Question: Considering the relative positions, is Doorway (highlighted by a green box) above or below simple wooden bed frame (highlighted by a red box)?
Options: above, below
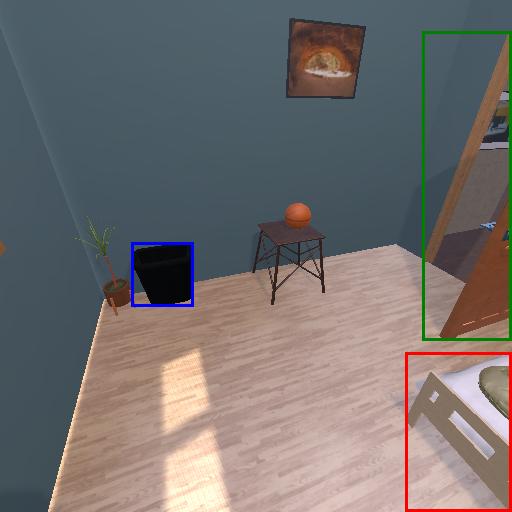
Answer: above